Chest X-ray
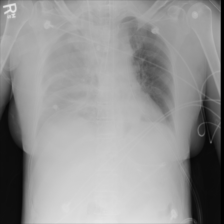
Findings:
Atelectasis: positive
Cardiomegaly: negative
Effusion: negative
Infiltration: negative
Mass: negative
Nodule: negative
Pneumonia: negative
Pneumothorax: negative
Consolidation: positive
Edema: negative
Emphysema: negative
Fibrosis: negative
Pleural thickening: negative
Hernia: negative